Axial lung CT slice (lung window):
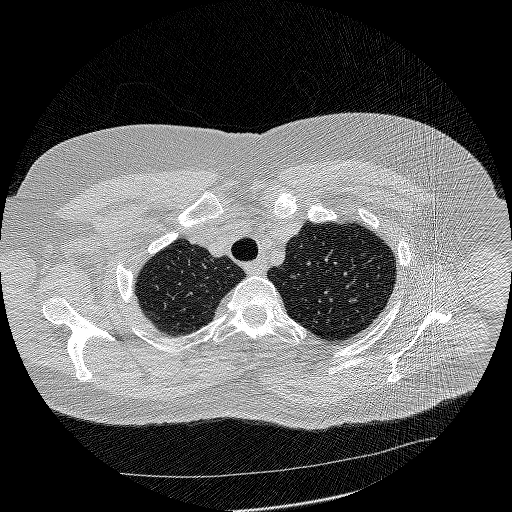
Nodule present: no